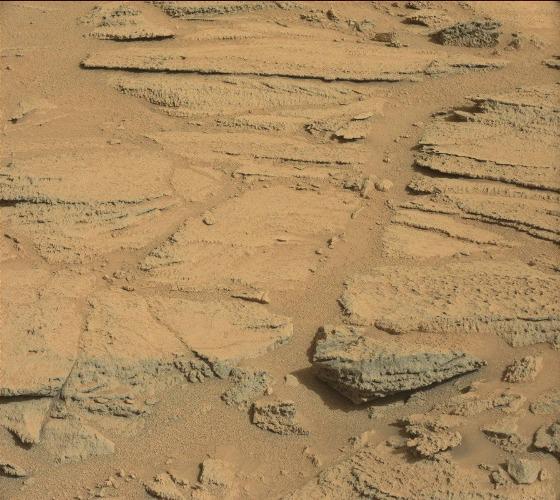
Terrain classes present: Bedrock, Gravel / Sand / Soil, Rock, Shadow